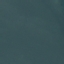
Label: SeaLake